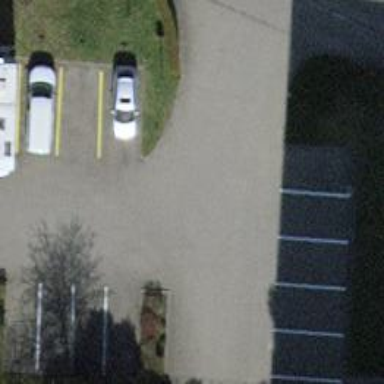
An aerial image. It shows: Road serving as parking aisle.